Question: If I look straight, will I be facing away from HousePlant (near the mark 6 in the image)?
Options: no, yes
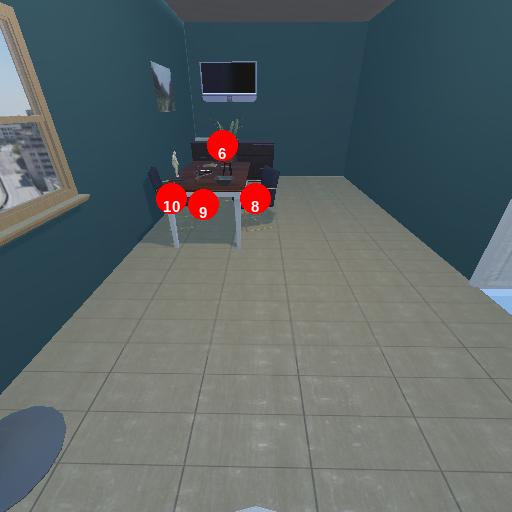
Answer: no